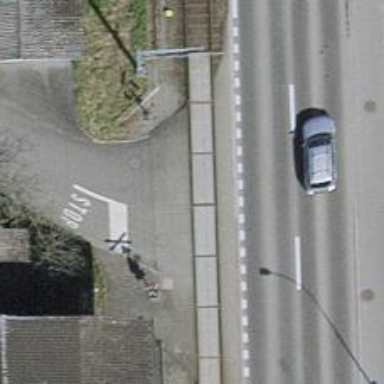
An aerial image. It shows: Railway level crossing.